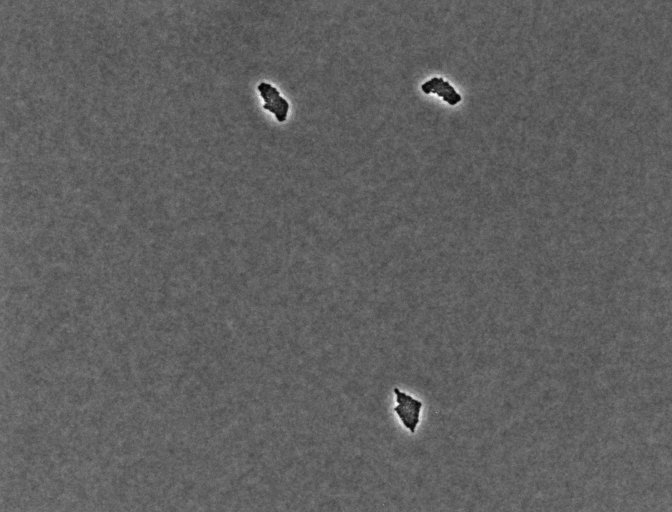
Phase contrast microscopy, 20x objective, 3 h incubation